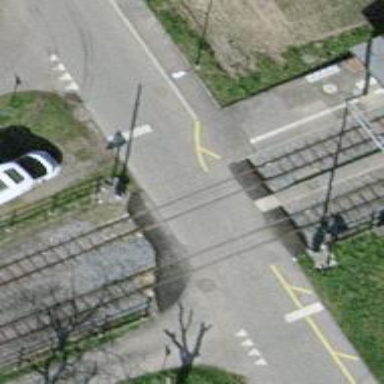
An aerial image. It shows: Full barrier level crossing on railway.